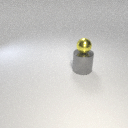
large gray metal cylinder below small yellow metal sphere